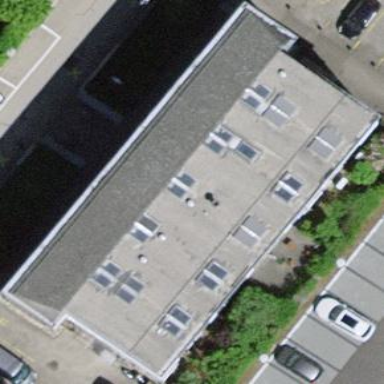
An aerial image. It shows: Building.